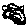
Label: hexagon